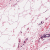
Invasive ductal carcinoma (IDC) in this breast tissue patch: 0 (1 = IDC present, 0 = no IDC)